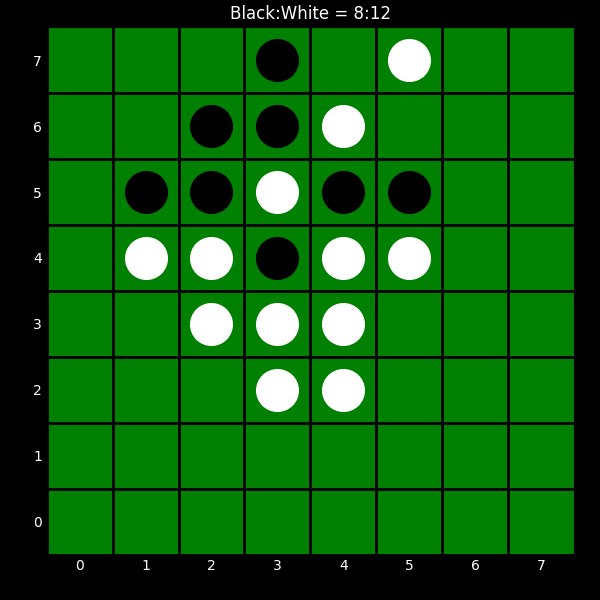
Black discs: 8
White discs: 12